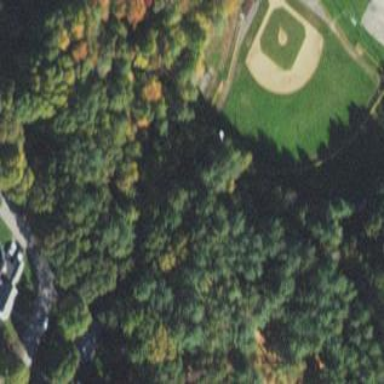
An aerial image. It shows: Baseball pitch for leisure land.